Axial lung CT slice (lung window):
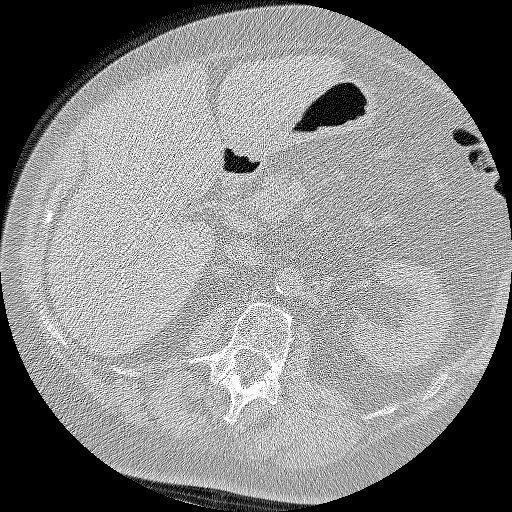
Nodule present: no